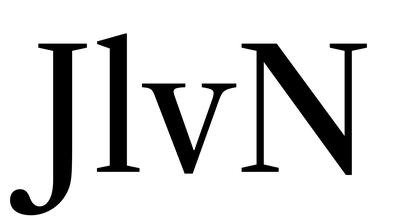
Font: LibreCaslonText_Regular